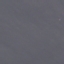
Land use / land cover class: SeaLake